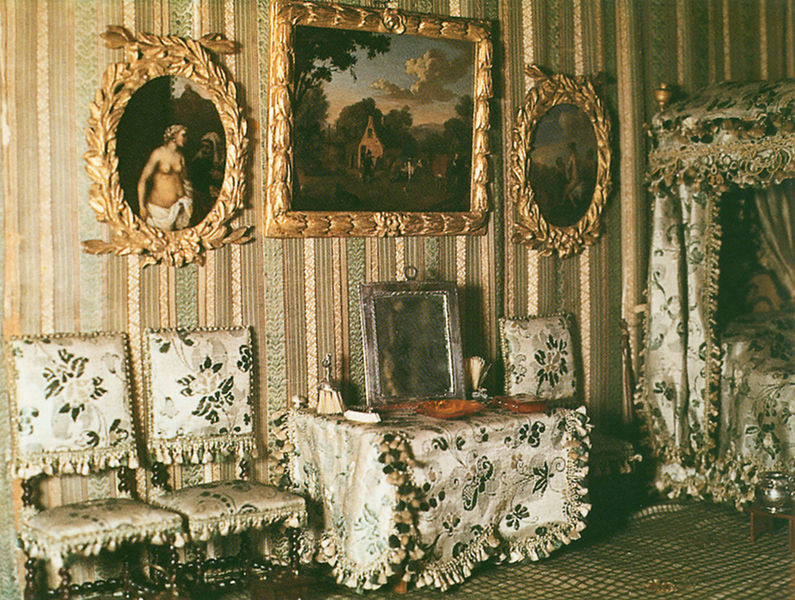
Titel: Schlafzimmer im Puppenhaus von Petronella de la Court
Institution: Utrecht, Centraal Museum
Schlagwörter: akt, blätter, gemälde, nackt, blumen, busen, raum, stuhl, stühle, tisch, zimmer, haus, wolke, teppich, rahmen, schale, silber, bild, goldrahmen, innenraum, spiegel, fransen, gold, interieur, decke, oval, brüste, bilder, dekoration, tapete, streifen, bett, schlafzimmer, foto, buch, blumenmuster, nachttopf, pinsel, brokat, bürste, geblümt, einrichtung, prunk, himmelbett, geälde